Question: I want to start writing unit tests for my applications but I cannot get one simple test to run.
I have created a small application just to try how the unit test should be setup and run, but no test is actually run and I get 'Empty test suite'.
I am using Android Studio 0.6.1 with gradle 1.12
Here is my folder structure:

MyActivityTest.java
'''
package com.vist.testableapp.tests;
import android.content.Intent;
import android.test.ActivityUnitTestCase;
import android.test.suitebuilder.annotation.SmallTest;
import android.widget.Button;
import com.vist.testableapp.MyActivity;
import com.vist.testableapp.R;
public class MyActivityTest extends ActivityUnitTestCase<MyActivity>
{
public MyActivityTest(Class<MyActivity> activityClass)
{
super(activityClass);
}
Button btn1;
@Override
public void setUp() throws Exception
{
super.setUp();
startActivity(new Intent(getInstrumentation().getTargetContext(), MyActivity.class), null, null);
btn1 = (Button)getActivity().findViewById(R.id.button1);
}
@SmallTest
public void testFirst()
{
assertEquals("Btn1",btn1.getText());
}
}
'''
application's build.gradle
'''
apply plugin: 'android'
android {
compileSdkVersion 19
buildToolsVersion "19.1.0"
defaultConfig {
applicationId "com.vist.testableapp"
minSdkVersion 15
targetSdkVersion 15
versionCode 1
versionName "1.0"
testApplicationId "com.vist.testableapp.tests"
}
buildTypes {
release {
runProguard false
proguardFiles getDefaultProguardFile('proguard-android.txt'), 'proguard-rules.pro'
}
}
}
dependencies {
compile fileTree(dir: 'libs', include: ['*.jar'])
}
'''
Could anyone point out what am I doing wrong or what I am missing?
I searched in SO but none of the answers helped me.
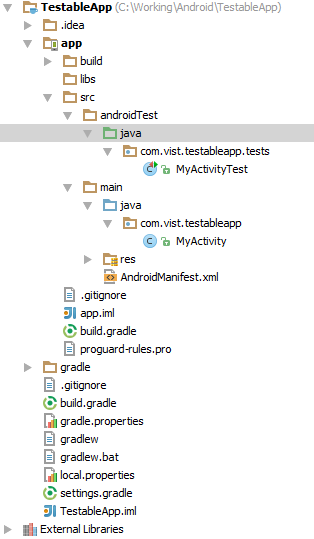
Answer: The constructor should look like this:
'''
public MyActivityTest()
{
super(MyActivity.class);
}
'''
I will need to learn not to rely so much on the IDE's code template that provided constructor with parameter.
This was resolved thanks to a colleague and <URL>